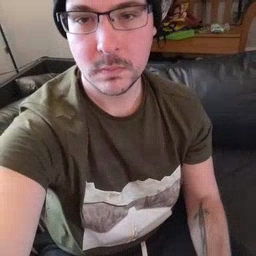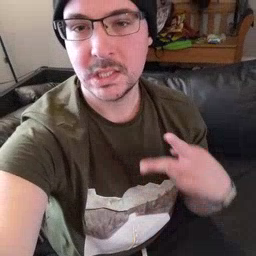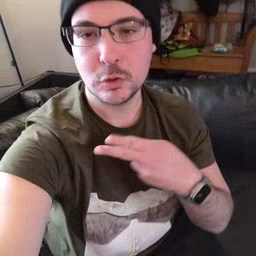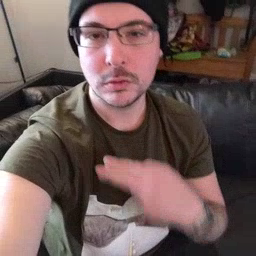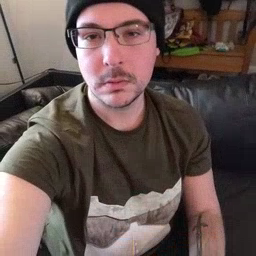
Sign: scissors